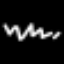
Label: squiggle